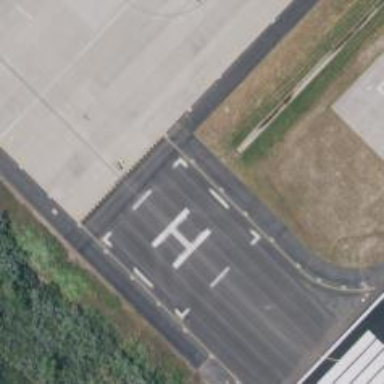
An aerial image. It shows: Image showing helipad at airport.